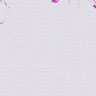
Metastatic tissue present: no